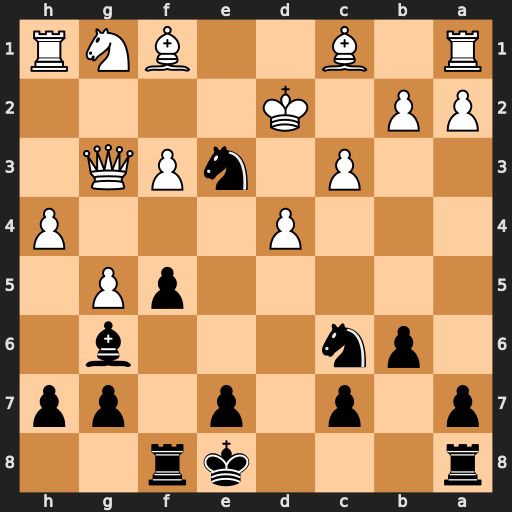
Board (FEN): r3kr2/p1p1p1pp/1pn3b1/5pP1/3P3P/2P1nPQ1/PP1K4/R1B2BNR
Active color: b
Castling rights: q
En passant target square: -
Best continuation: Nxf1+ Ke1 Nxg3